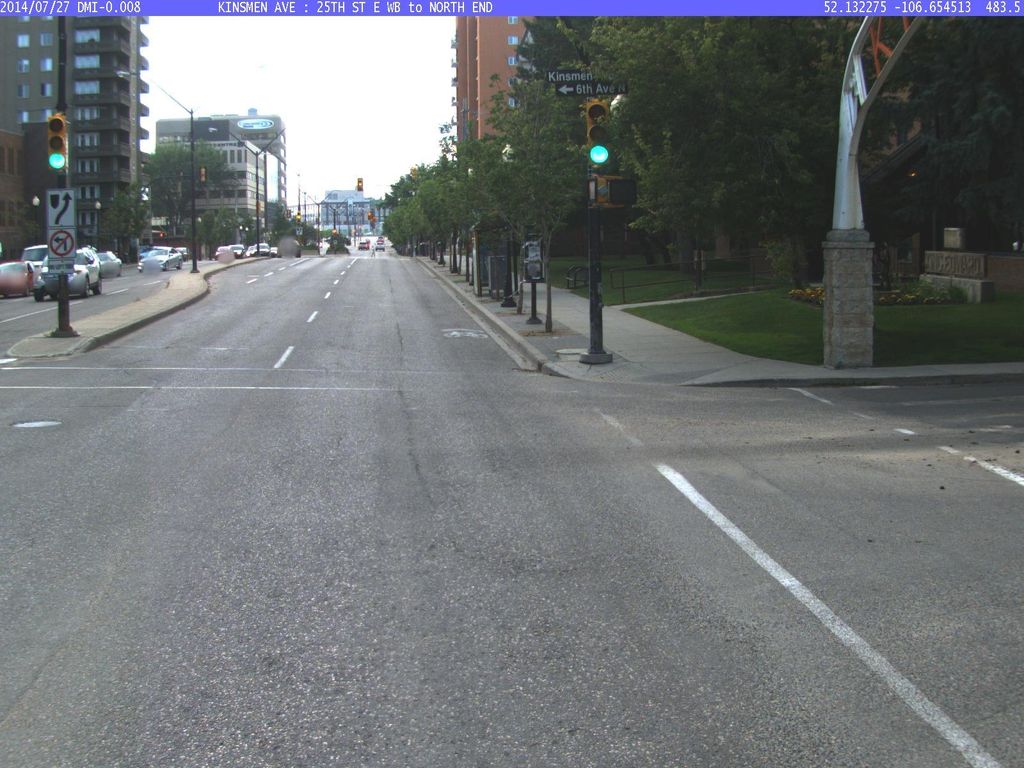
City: saskatoon